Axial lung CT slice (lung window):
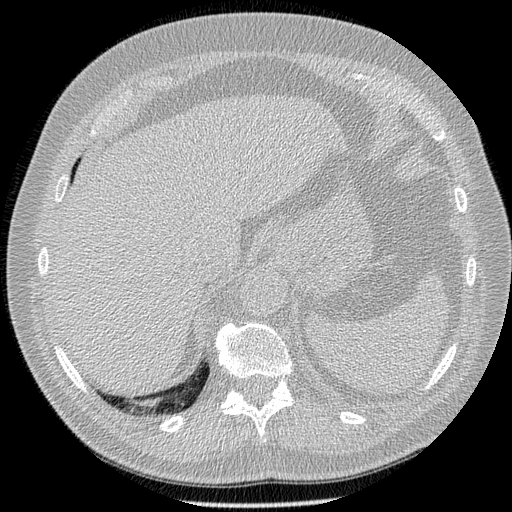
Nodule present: no